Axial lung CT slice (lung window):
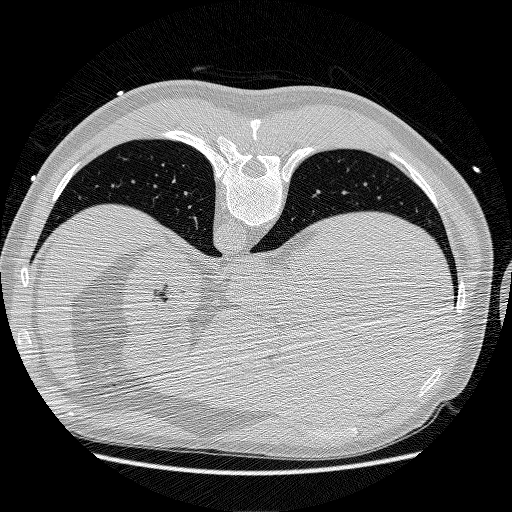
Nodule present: no